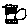
Label: bird